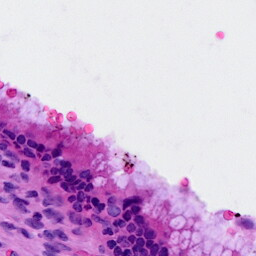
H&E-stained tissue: Cervix